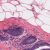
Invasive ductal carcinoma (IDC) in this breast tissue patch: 0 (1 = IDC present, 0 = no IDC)